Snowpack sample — Buffalo Mountain, Silverthorne, Colorado, USA (1/25/25, 10:11 AM MST)
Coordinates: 39.6222, -106.1139
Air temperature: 22 °F
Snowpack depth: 110 cm
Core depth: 10 cm
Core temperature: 46.4 °F
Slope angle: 12°, slope face: 102°
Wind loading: high
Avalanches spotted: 0
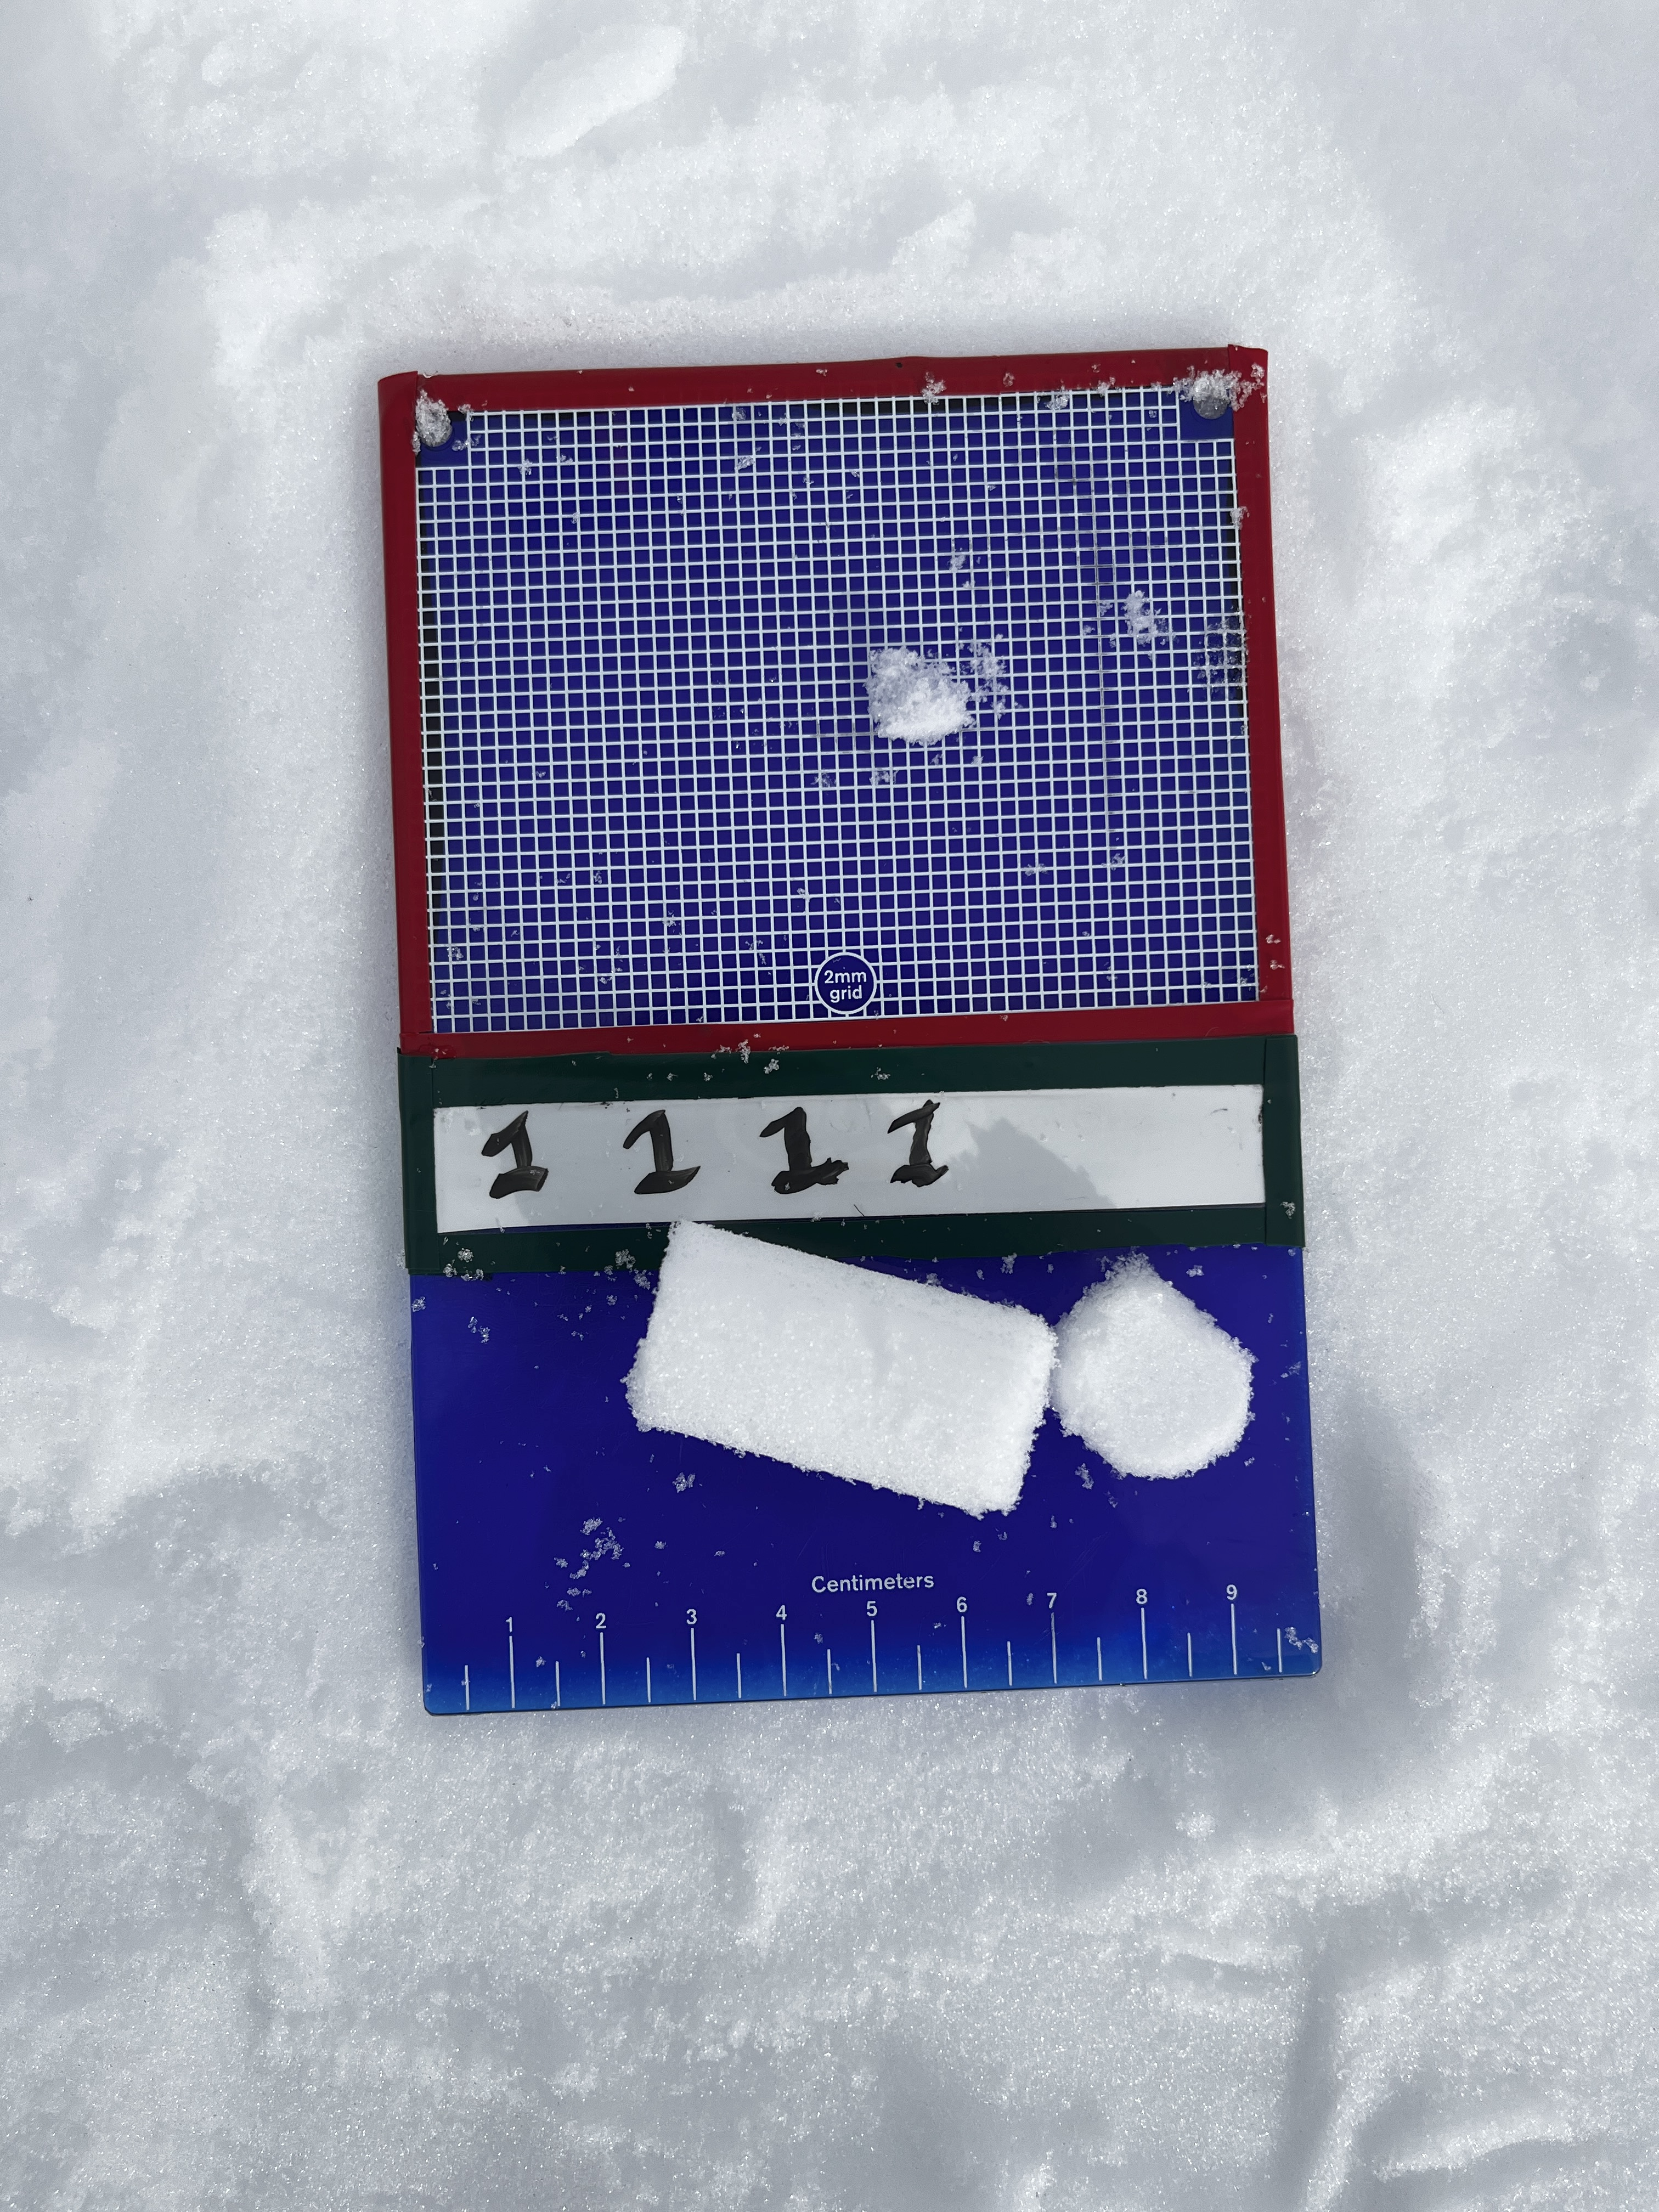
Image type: crystal_card
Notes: No avalanches nearby, collected on the outskirts of a fire break 15 meters from the treeline, on way to Buffalo and Red Mountain